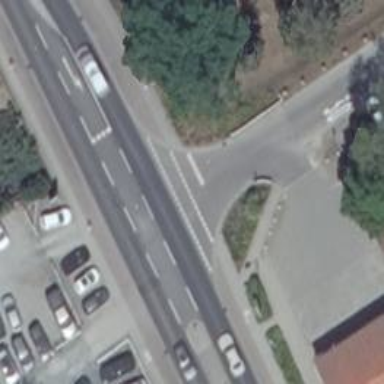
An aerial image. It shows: Primary road with asphalt surface.